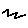
Label: zigzag